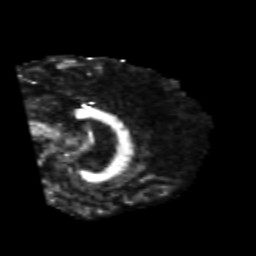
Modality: FA
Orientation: sagittal
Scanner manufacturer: siemens
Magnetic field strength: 3 T
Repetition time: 6.8 s
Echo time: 0.093 s